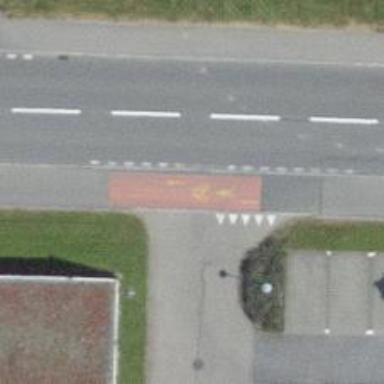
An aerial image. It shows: Marked crossing on the road.